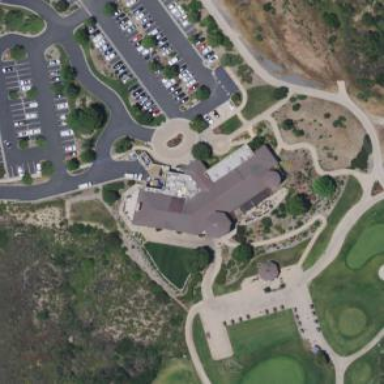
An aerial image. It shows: Clubhouse building at golf course.